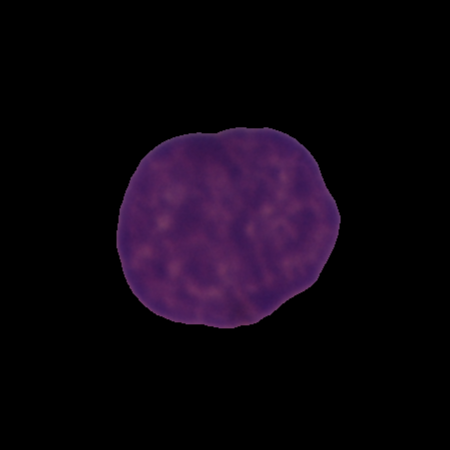
Label: cancer